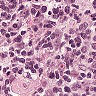
Metastatic tissue present: no